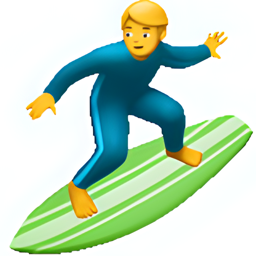
Name: surfer
Emoji: 🏄
Group: People & Body
Sub-group: person-sport